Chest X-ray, AP view. Patient: 33 years old, sex F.
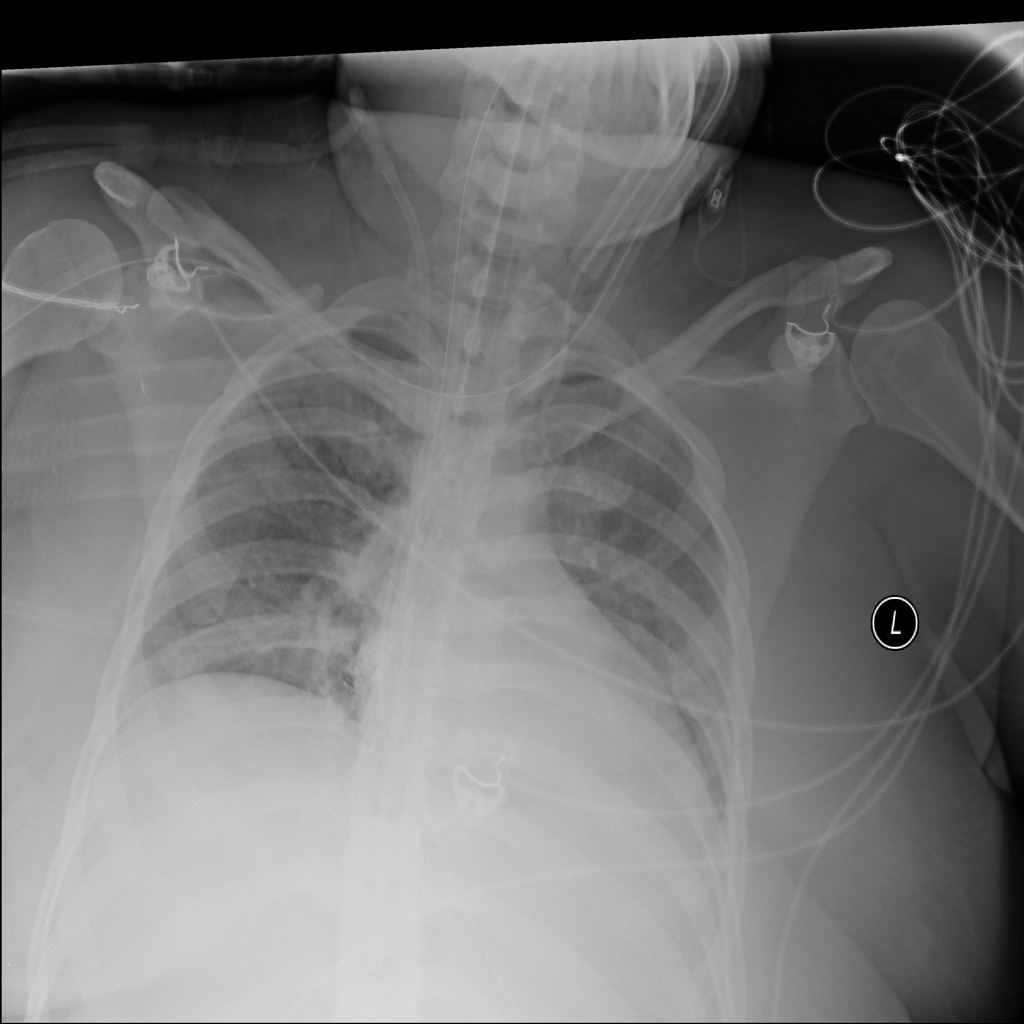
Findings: Cardiomegaly